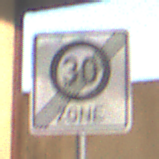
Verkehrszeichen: EndeZone30
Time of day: SunriseSunset
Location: Roofed (Suburban)
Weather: Clear
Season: NotSpecified
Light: Natural